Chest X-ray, PA view. Patient: 64 years old, sex M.
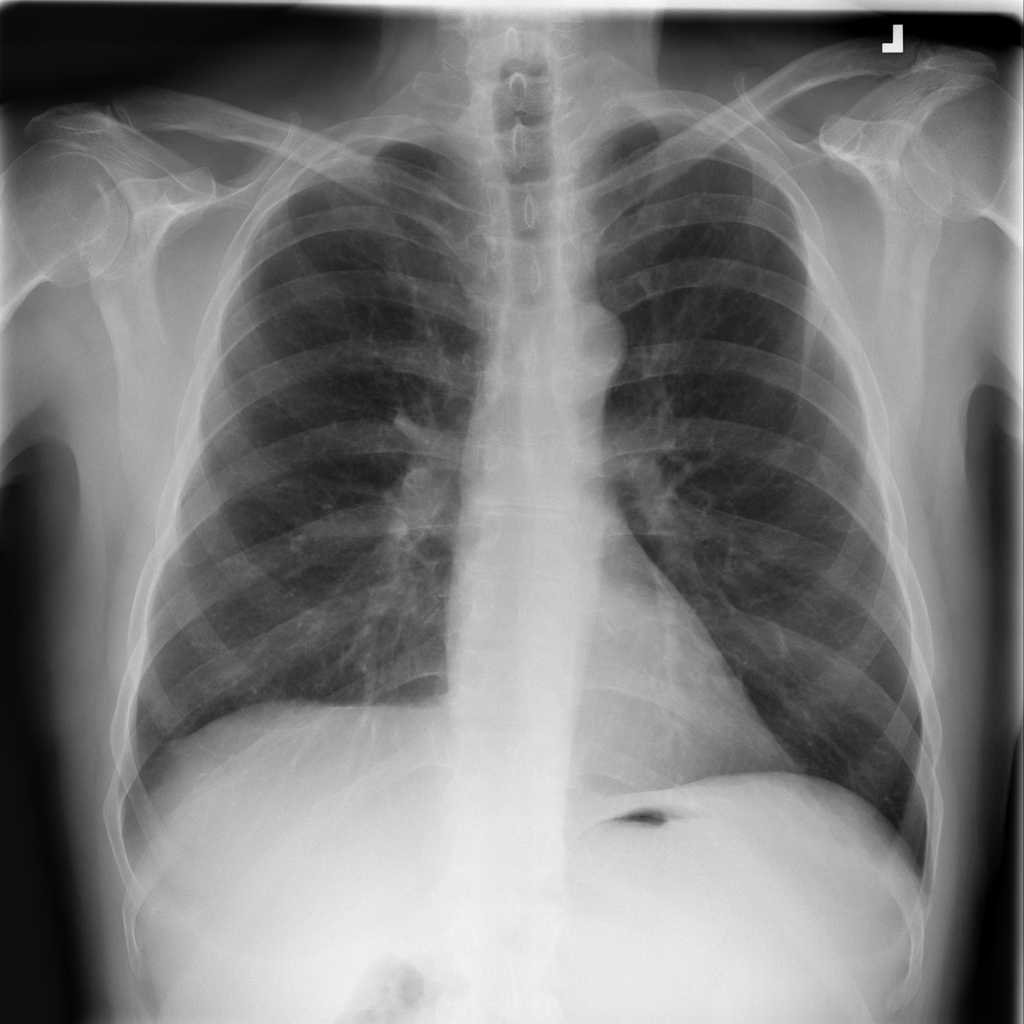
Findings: No Finding